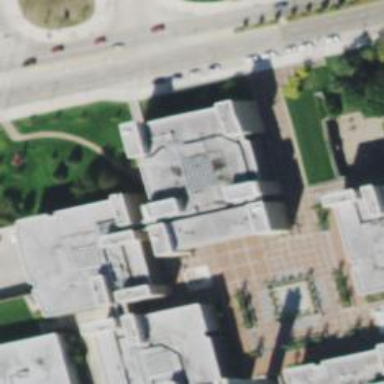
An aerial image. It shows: College building.